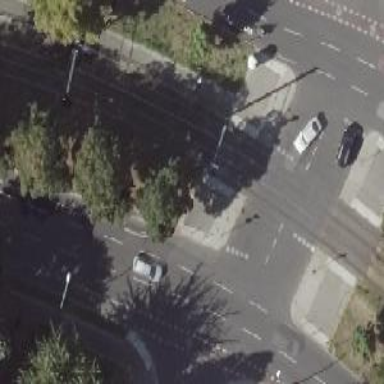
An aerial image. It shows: Uncontrolled tram crossing.